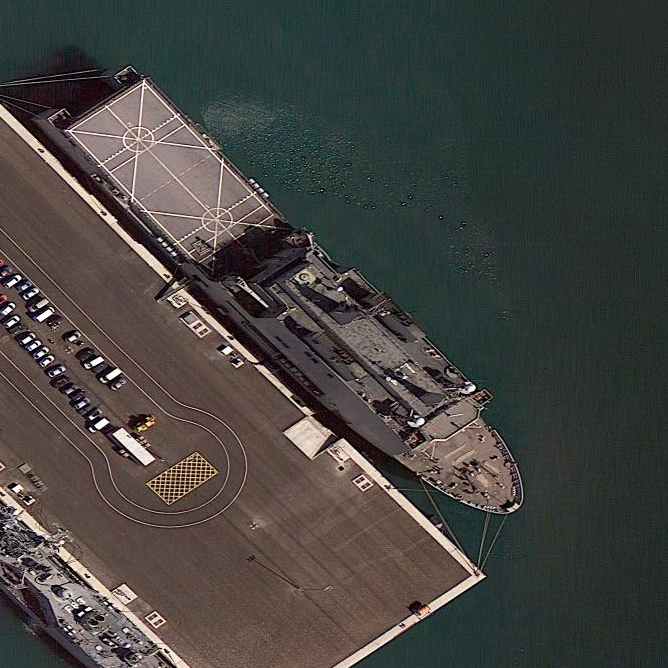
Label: combat